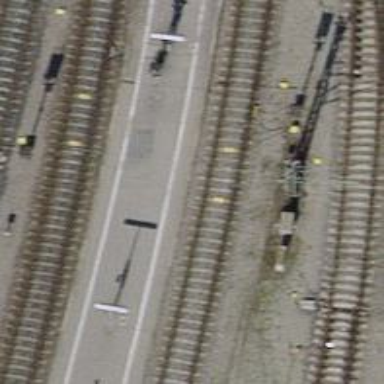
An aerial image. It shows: Railway signal.